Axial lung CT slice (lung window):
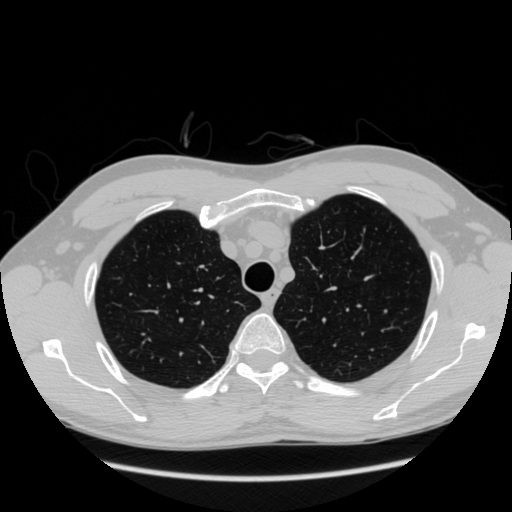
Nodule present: no